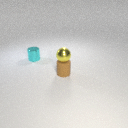
small brown rubber cylinder to the right of small cyan metal cylinder